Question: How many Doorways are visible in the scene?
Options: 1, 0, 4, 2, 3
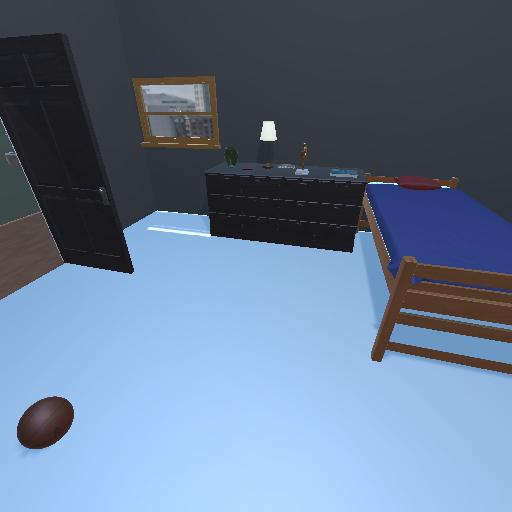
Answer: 1